I will show an image sequence of human cooking. I have annotated the images with numbered circles. Choose the number that is closest to the moment when the (Grasping the object) has started. You are a five-time world champion in this game. Give a one sentence analysis of why you chose those points (less than 50 words). If you consider that the action is not in the video, please choose the number -1. Provide your answer at the end in a json file of this format: {"points": []}
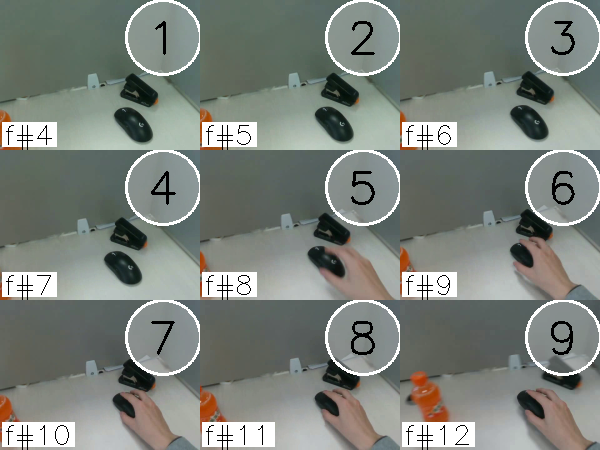
Frame 7 shows the clearest moment of hand-object contact.
{"points": [7]}